Question: I'm trying to create a fluid layout with at least one sidebar at the left. I know how to do this but now I would like to have an expandable sidebar next to the left sidebar. This is an image to explain:

In the left I have at first a logo and some navigation elements. When you click one the second navigation element I want to show a subnavigation. But how can I do this? Has someone come across an example of this? I really don't know where to start.
For one sidebar:
'''
<div class="container-fluid">
<div class="row">
<div class="col-sm-3 col-md-2 sidebar">
<ul class="nav nav-sidebar">
<li class="active"><a href="#">Navigation 1</a></li>
<li><a href="#">Navigation 2</a></li>
</ul>
</div>
</div>
</div>
'''
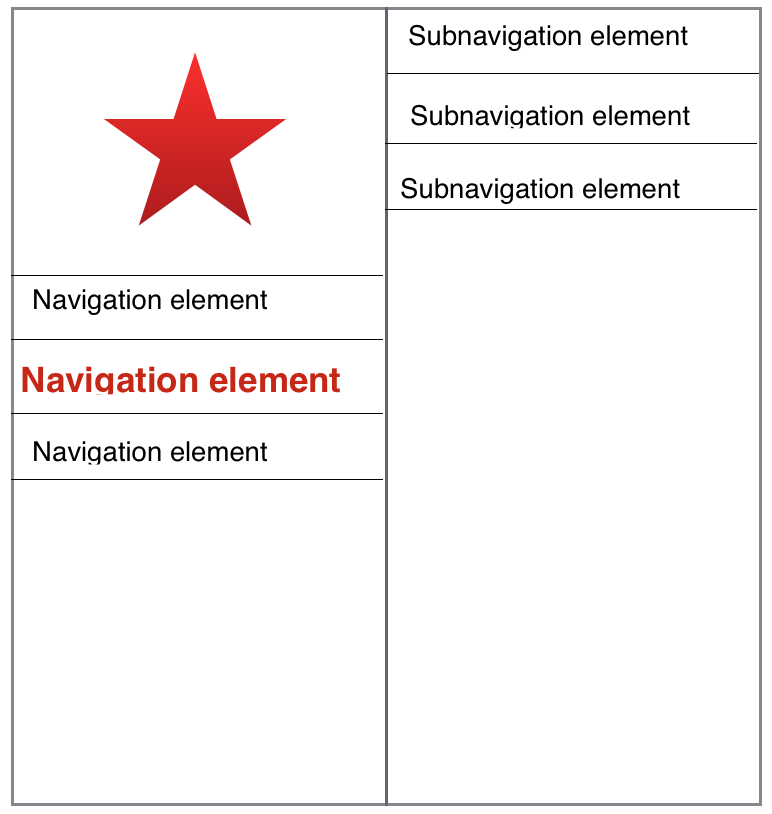
Answer: You can use a small jQuery script that looks up which sub navigation to show based on the links href, which contains the id. Like this <URL>:
'''
$(function () {
$(".main").on("click", "a", function () {
$(".sub").removeClass("active");
$($(this).attr("href")).addClass("active");
console.log($(".sub ul"));
});
});
'''
If you use a HTML structure like this:
'''
<div class="container-fluid">
<div class="row">
<div class="col-xs-6 col-sm-3 col-md-2 sidebar">
<div class="logo">
<img src="http://upload.wikimedia.org/wikipedia/commons/3/34/Red_star.svg" />
</div>
<ul class="nav nav-sidebar main">
<li class="active"><a href="#sub1">Navigation 1</a></li>
<li><a href="#sub2">Navigation 2</a></li>
<li><a href="#sub3">Navigation 3</a></li>
</ul>
</div>
<div class="col-xs-6 col-sm-3 col-md-2 sidebar">
<ul id="sub1" class="nav nav-sidebar sub active">
<li><a href="#">Subnavigation 1.1</a></li>
<li><a href="#">Subnavigation 1.2</a></li>
<li><a href="#">Subnavigation 1.3</a></li>
<li><a href="#">Subnavigation 1.4</a></li>
</ul>
<ul id="sub2" class="nav nav-sidebar sub">
<li><a href="#">Subnavigation 2.1</a></li>
<li><a href="#">Subnavigation 2.2</a></li>
<li><a href="#">Subnavigation 2.3</a></li>
</ul>
<ul id="sub3" class="nav nav-sidebar sub">
<li><a href="#">Subnavigation 3.1</a></li>
<li><a href="#">Subnavigation 3.2</a></li>
<li><a href="#">Subnavigation 3.3</a></li>
<li><a href="#">Subnavigation 3.4</a></li>
<li><a href="#">Subnavigation 3.5</a></li>
</ul>
</div>
</div>
</div>
'''
And some CSS
'''
.logo {
text-align: center;
}
.logo img {
width: 50%;
margin: 20px auto;
}
.sub {
max-height: 0;
height: auto;
overflow: hidden;
transition: max-height 0s;
background: #fafafa;
}
ul.active {
max-height: 400px;
transition: max-height 1s 0.1s;
}
'''